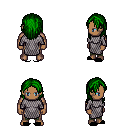
a pixel art fantasy rpg character, male body template, human, dark skin, chain mail, teal pants, green long hairstyle, black slippers, four views (front, back, left, right), 2x2 character sprite sheet, small pixel art, hard edges, no anti-aliasing